Interaction volume radius: 5 \u00c5
Interaction volume height: 25 \u00c5
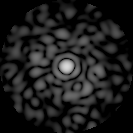
Disorder parameter: 0.8054